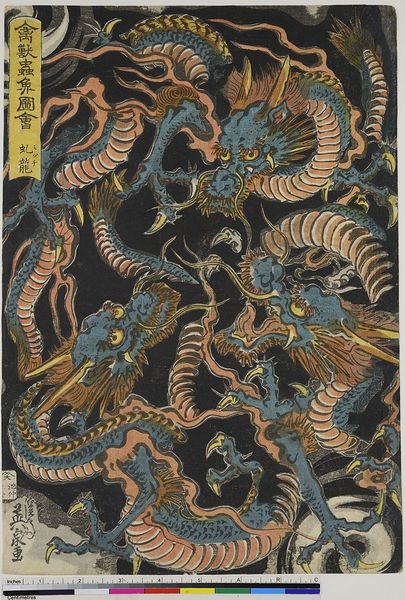
Titel: Wasserdrachen (Mizuchi), aus der Serie: Bilder von Vögeln, Tieren, Insekten und Fischen
Künstler: Keisai Eisen
Standort: Hamburg
Institution: Museum für Kunst und Gewerbe Hamburg
Schlagwörter: blau, flügel, kampf, gelb, nase, schwarz, rot, tanz, augen, horn, auge, tanzen, fliegen, schuppen, holzschnitt, japan, schrift, grafik, graphik, schriftzeichen, druck, druckgraphik, druckgrafik, kämpfen, china, maul, kralle, hörner, zeit, drachen, farbholzschnitt, drache, klaue, maßstab, edo, reproduktionen, 1900, 1800, drachenkampf, mehrfarbendruck, druckerzeugnisse, drachentanz